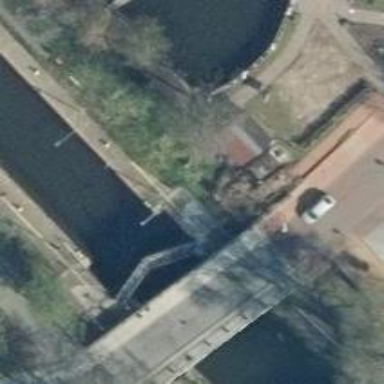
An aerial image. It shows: Lock gate on waterway.